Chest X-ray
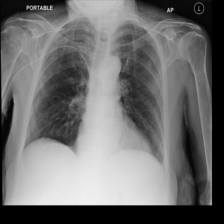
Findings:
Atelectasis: negative
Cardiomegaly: negative
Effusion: negative
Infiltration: positive
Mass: negative
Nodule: negative
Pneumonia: negative
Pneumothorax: negative
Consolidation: negative
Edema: negative
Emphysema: negative
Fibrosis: negative
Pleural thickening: negative
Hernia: negative